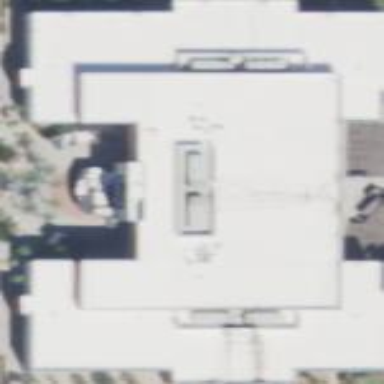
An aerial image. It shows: Cinema building.